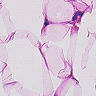
Metastatic tissue present: no